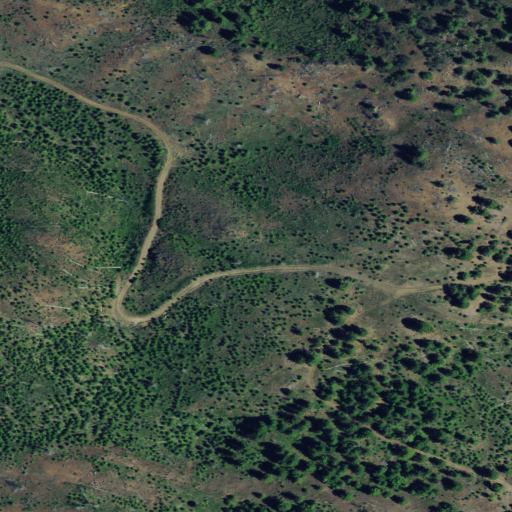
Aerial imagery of gap in Oregon named Dead Horse Gap containing evergreen forest, grassland, and shrub